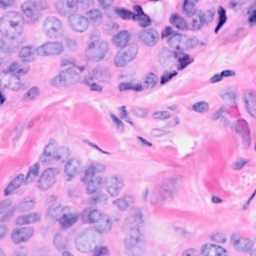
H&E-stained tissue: Breast